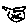
Label: cat